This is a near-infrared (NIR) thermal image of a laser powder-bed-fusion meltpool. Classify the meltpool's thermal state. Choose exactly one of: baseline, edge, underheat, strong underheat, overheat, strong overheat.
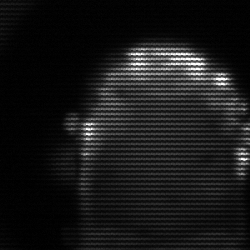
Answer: baseline